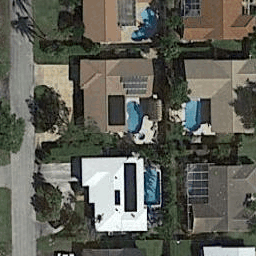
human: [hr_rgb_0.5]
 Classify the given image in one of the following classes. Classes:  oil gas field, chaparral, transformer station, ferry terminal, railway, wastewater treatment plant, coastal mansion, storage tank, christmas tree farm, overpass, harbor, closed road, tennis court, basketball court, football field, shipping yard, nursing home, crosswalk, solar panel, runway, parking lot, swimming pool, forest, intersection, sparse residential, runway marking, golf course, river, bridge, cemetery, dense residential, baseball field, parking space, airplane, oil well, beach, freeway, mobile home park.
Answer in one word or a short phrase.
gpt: dense residential